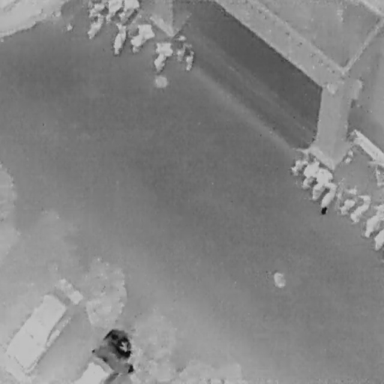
There are 17 Bicycles in the infrared image.